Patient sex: M
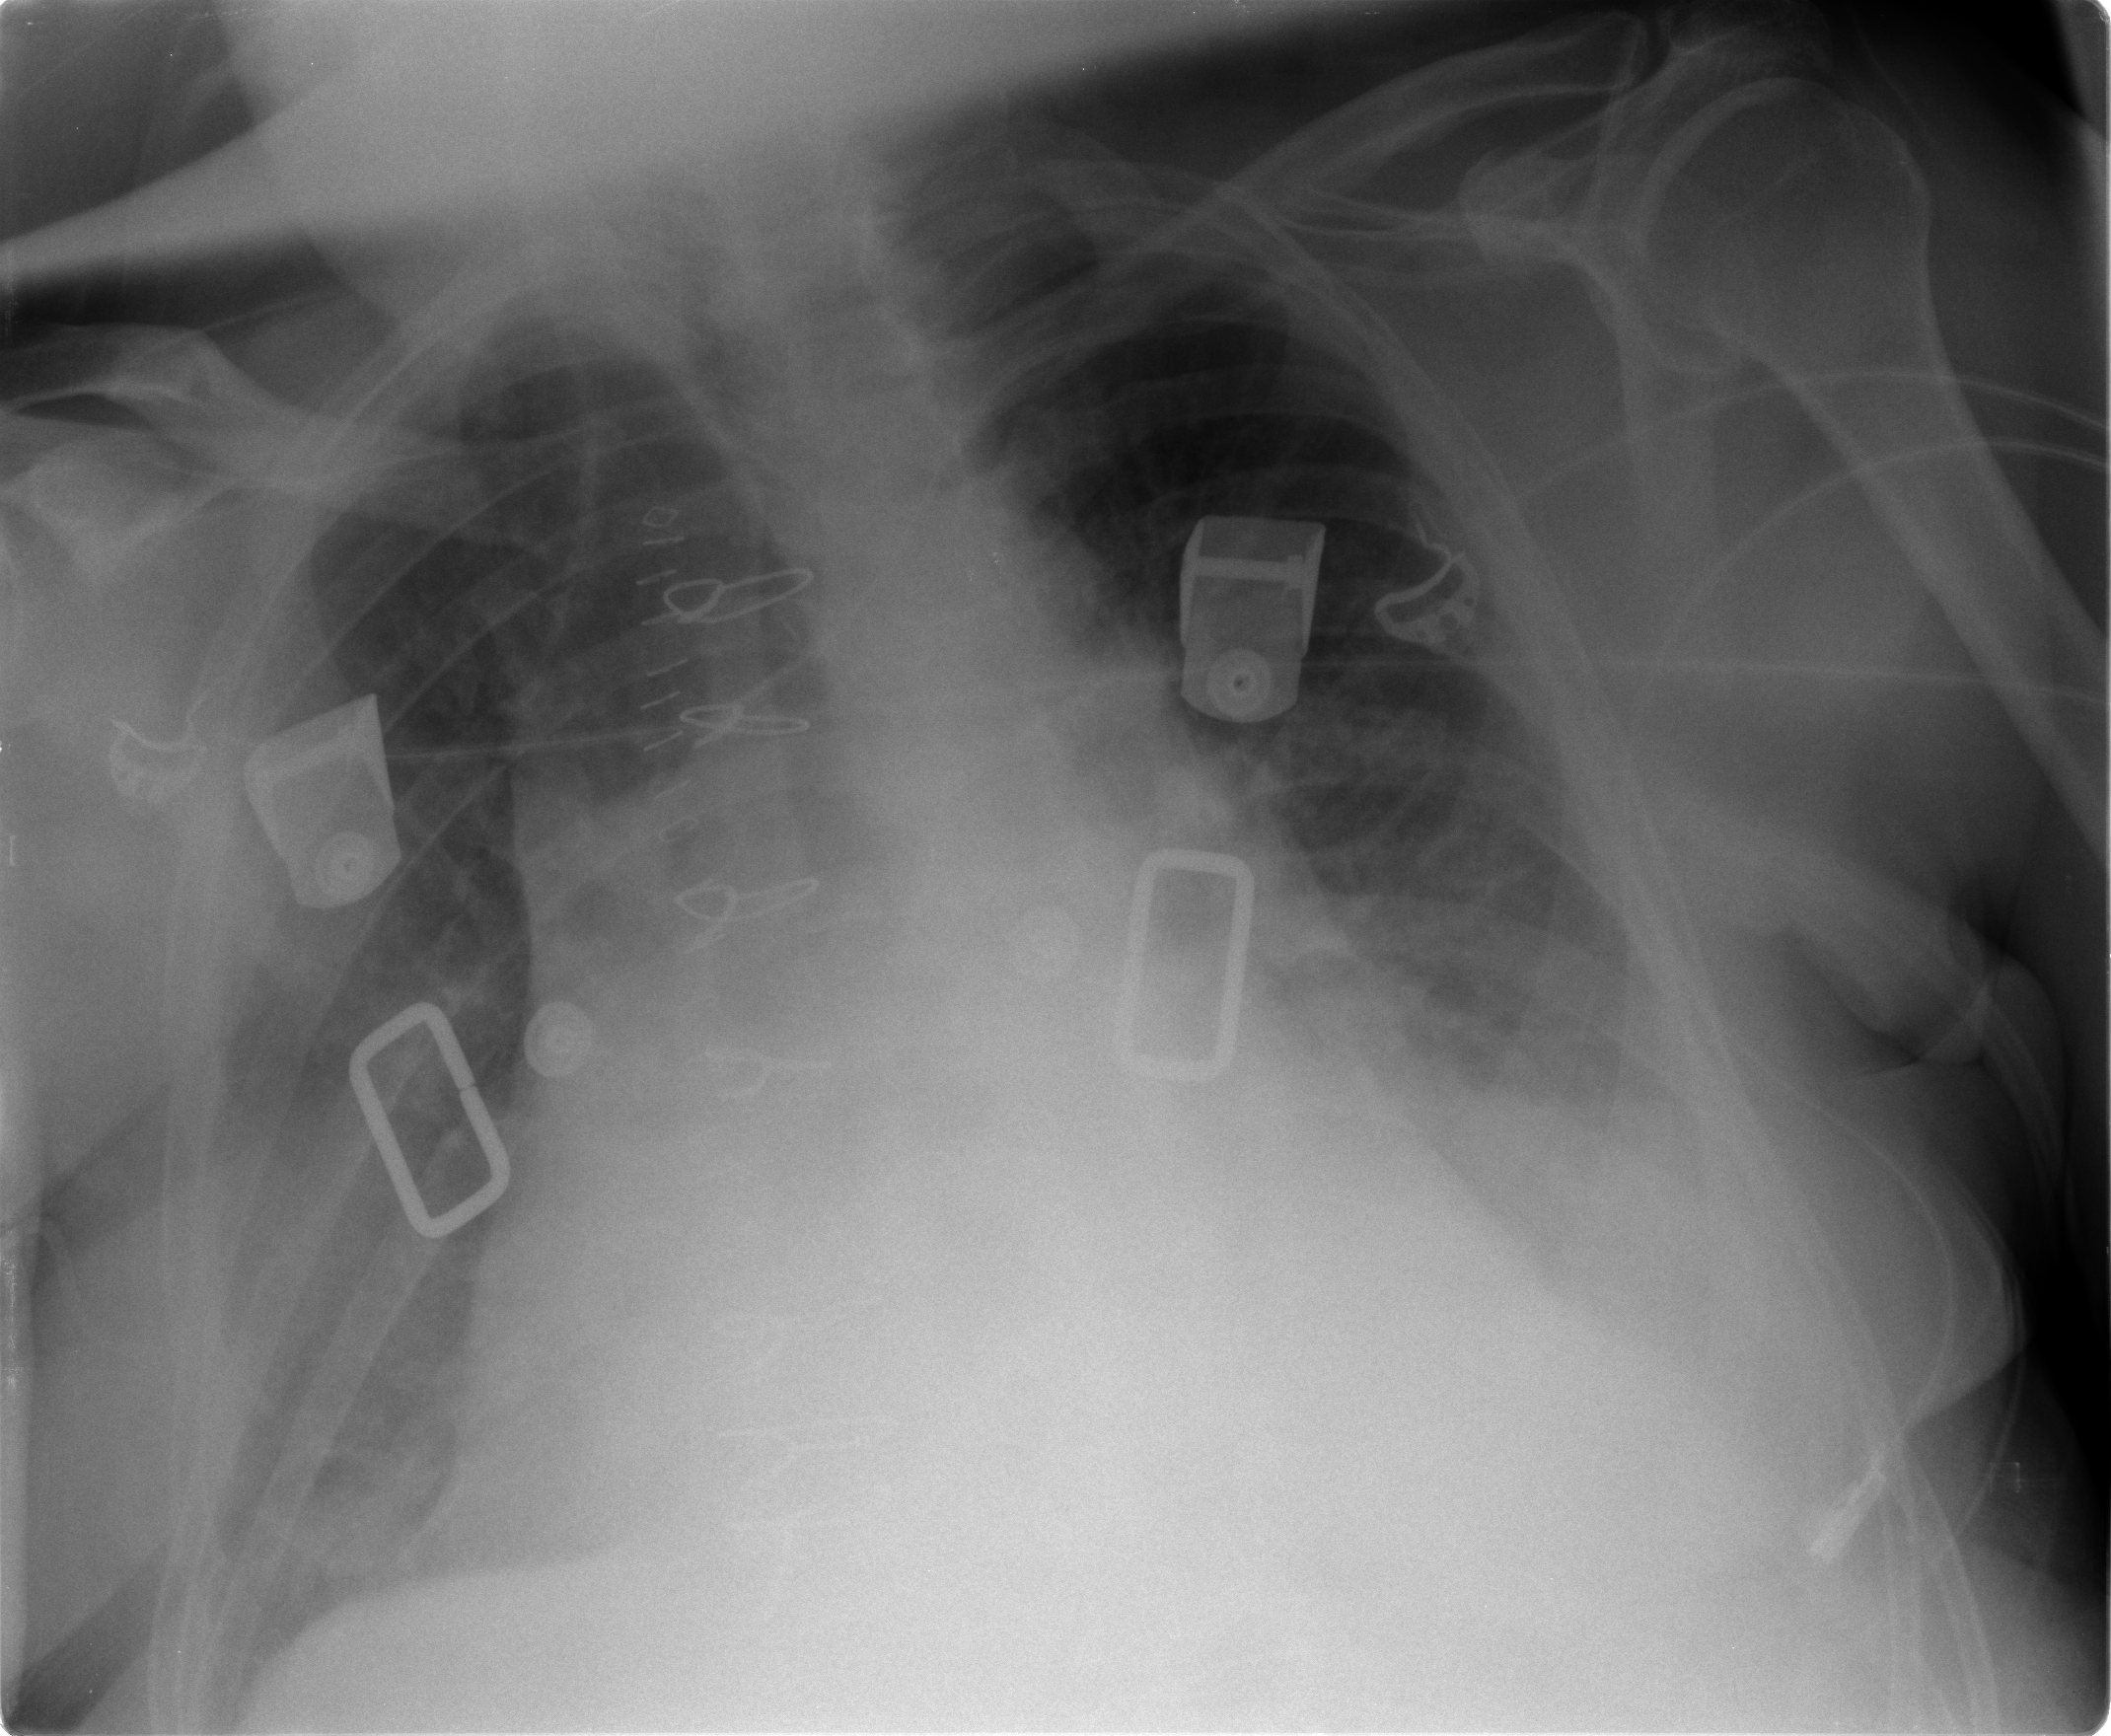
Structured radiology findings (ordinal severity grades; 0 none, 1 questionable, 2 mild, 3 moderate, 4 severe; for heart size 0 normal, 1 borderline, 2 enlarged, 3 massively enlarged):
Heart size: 2
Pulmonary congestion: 2
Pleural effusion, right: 1
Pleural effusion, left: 2
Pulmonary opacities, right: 1
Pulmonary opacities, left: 1
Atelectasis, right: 2
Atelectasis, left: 2